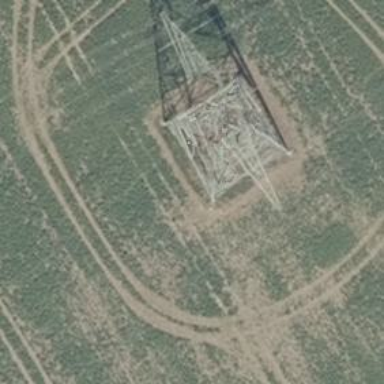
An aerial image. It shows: Power line in the image.